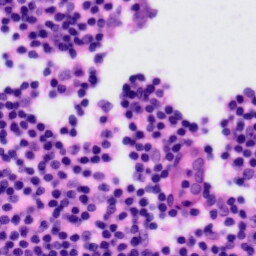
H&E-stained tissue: Tonsil